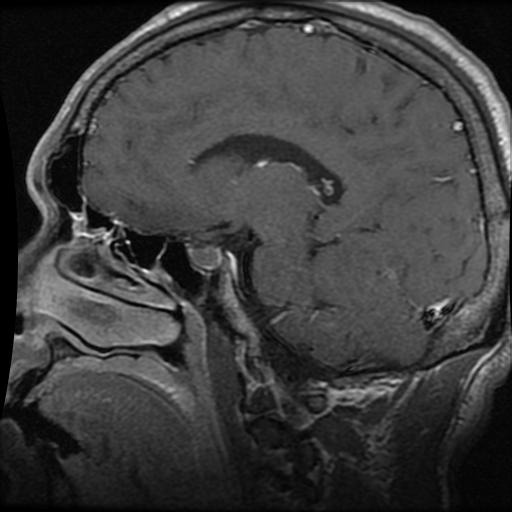
Label: pituitary